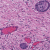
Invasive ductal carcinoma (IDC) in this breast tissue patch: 1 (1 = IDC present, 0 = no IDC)